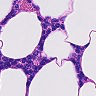
Metastatic tissue present: no